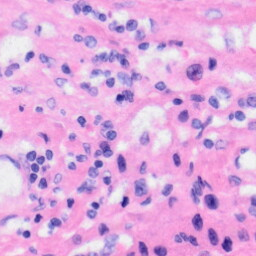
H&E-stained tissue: Liver